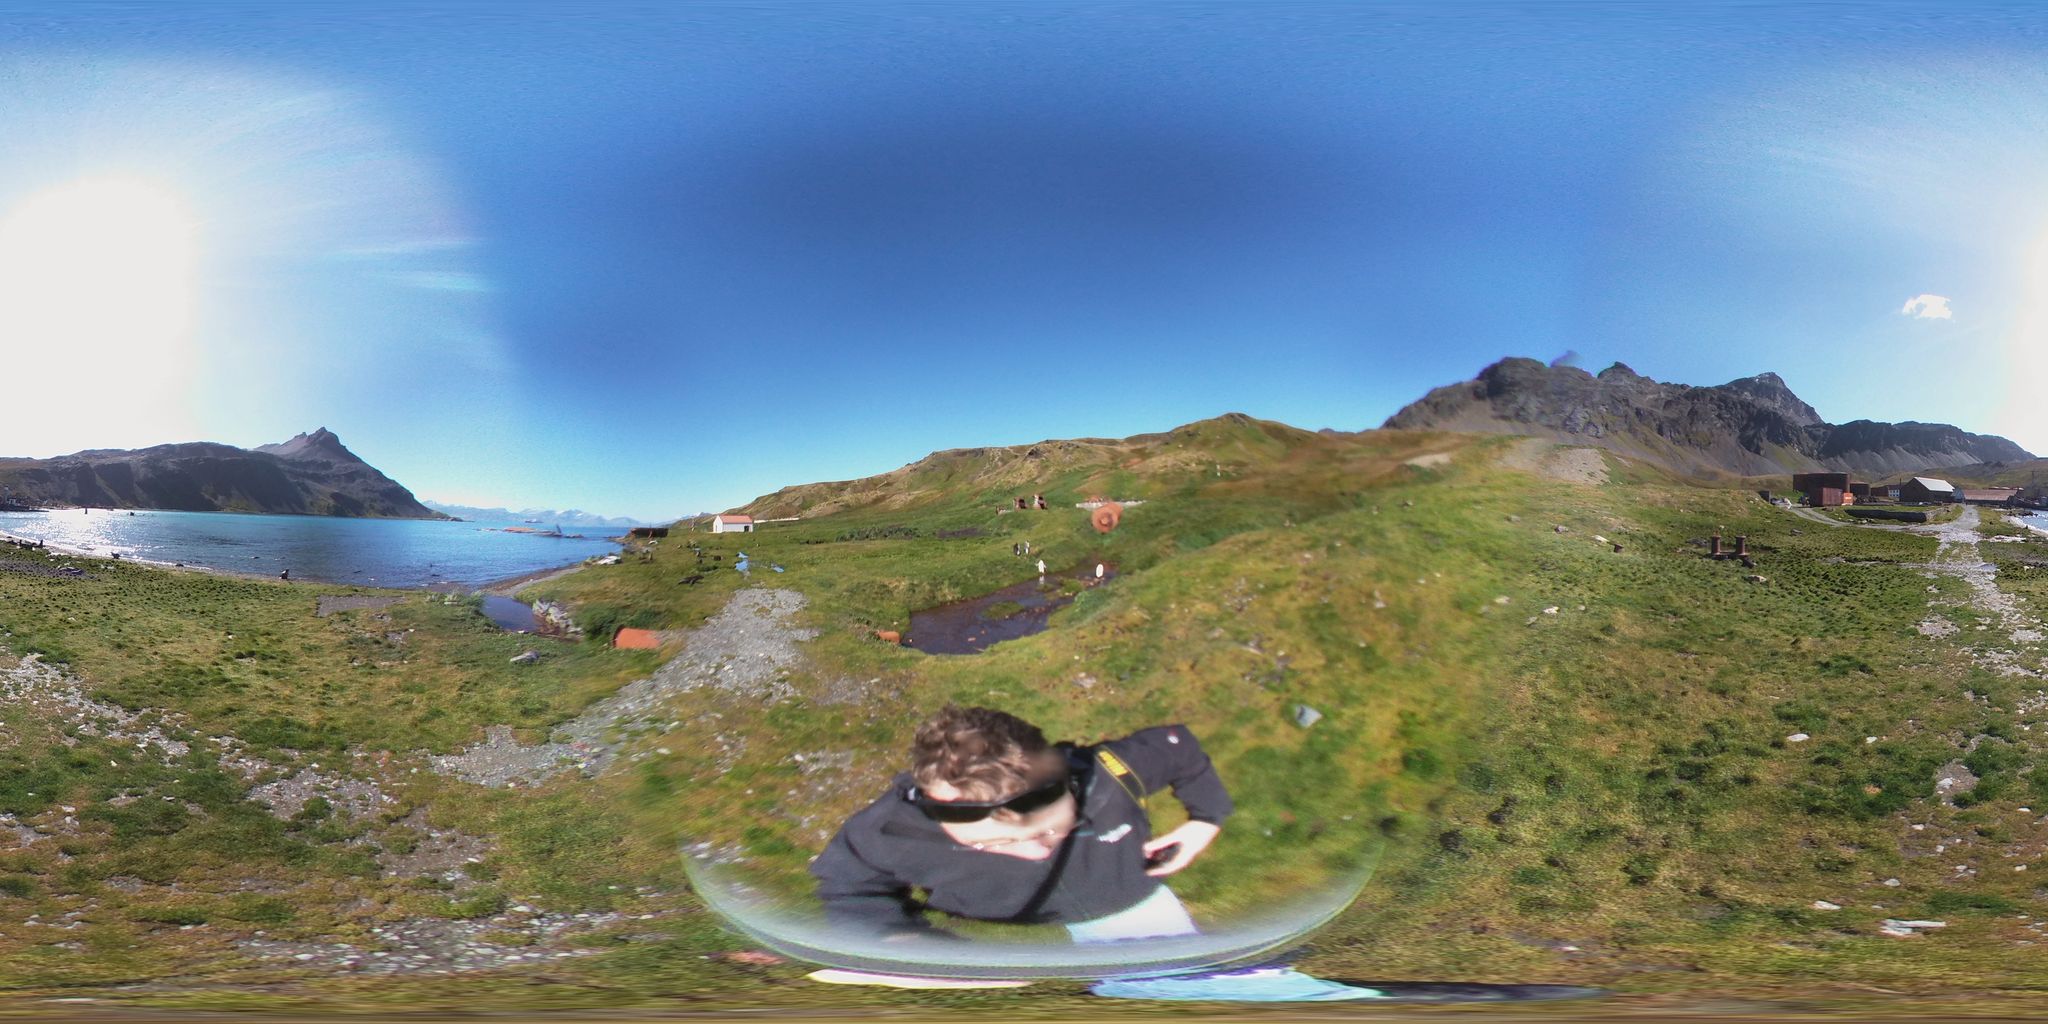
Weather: clear
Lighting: day
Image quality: slightly poor
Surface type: fields
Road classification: footway, track, path
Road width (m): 3.0
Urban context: water
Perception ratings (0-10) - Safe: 1.27, Lively: 1.92, Beautiful: 6.31, Boring: 9.51, Depressing: 5.64, Wealthy: 2.38